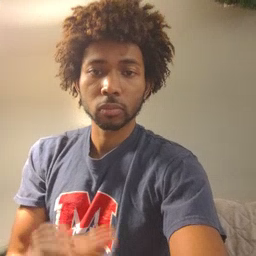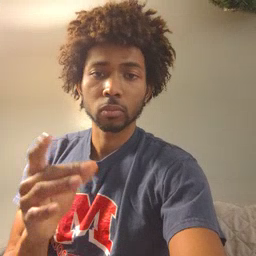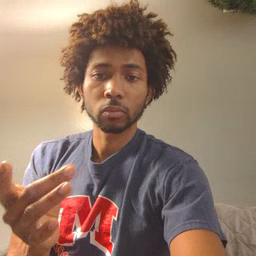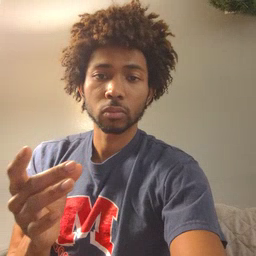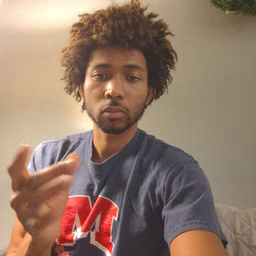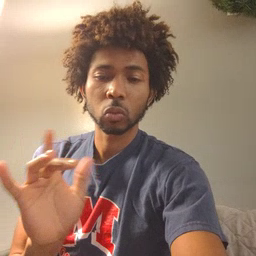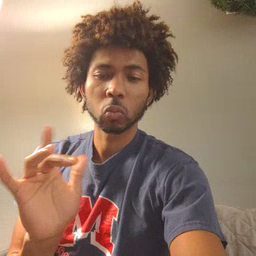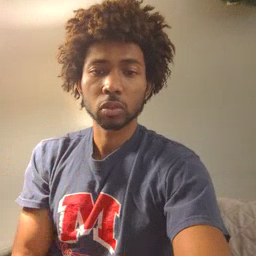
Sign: yucky